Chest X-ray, PA view. Patient: 47 years old, sex M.
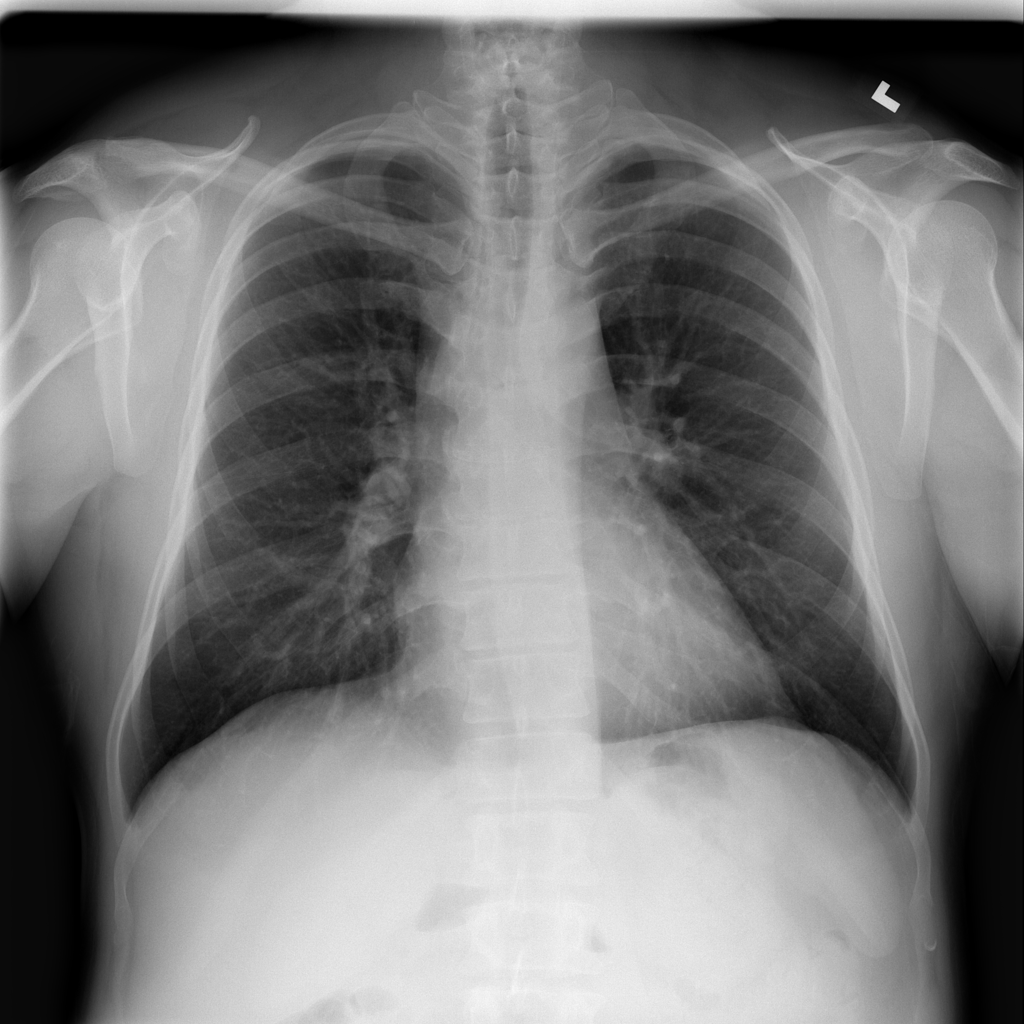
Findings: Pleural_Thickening